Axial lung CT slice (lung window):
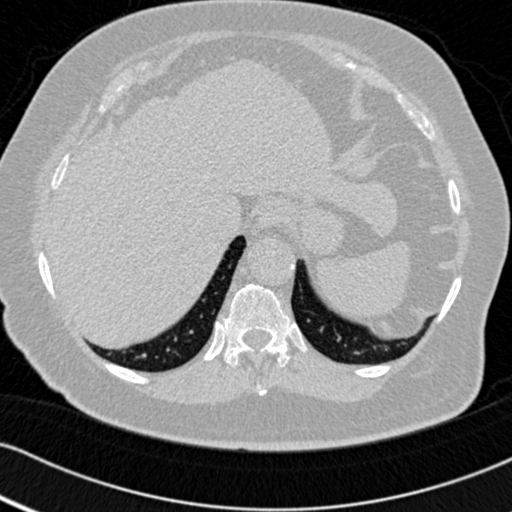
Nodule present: no